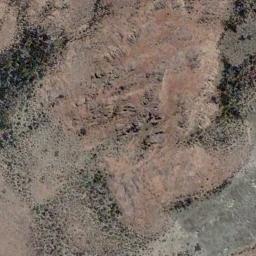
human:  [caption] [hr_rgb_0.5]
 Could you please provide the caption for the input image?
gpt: There are many lines in the desert .

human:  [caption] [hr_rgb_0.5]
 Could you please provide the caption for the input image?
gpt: The yellow desert is full of dense plants .

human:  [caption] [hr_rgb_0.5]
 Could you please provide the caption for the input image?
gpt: The desert has khaki soil and lots of dense vegetation .

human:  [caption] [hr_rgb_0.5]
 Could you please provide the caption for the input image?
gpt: It is a large piece of yellow desert with some dense dark green chaparral .

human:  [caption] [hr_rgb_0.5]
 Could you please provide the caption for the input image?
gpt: A brown desert covered with bare land and many bushes .